Question: 1) Choose image from library or camera
2) Write and text
3) Text is cropped with image!
Below image can clarify more on what exactly I need.

I know masking and cropping of image even I did masking with frame in <URL> . Just I need to know how the image should be cropped according to dynamic text.
Please give your suggestions.
'''
...
UIImage *image = [UIImage imageNamed:@"dogs.png"];
UIImage *mask = [UIImage imageNamed:@"mask.png"];
// result of the masking method
UIImage *maskedImage = [self maskImage:image withMask:mask];
...
- (UIImage*) maskImage:(UIImage *)image withMask:(UIImage *)maskImage {
CGImageRef maskRef = maskImage.CGImage;
CGImageRef mask = CGImageMaskCreate(CGImageGetWidth(maskRef),
CGImageGetHeight(maskRef),
CGImageGetBitsPerComponent(maskRef),
CGImageGetBitsPerPixel(maskRef),
CGImageGetBytesPerRow(maskRef),
CGImageGetDataProvider(maskRef), NULL, false);
CGImageRef maskedImageRef = CGImageCreateWithMask([image CGImage], mask);
UIImage *maskedImage = [UIImage imageWithCGImage:maskedImageRef];
CGImageRelease(mask);
CGImageRelease(maskedImageRef);
// returns new image with mask applied
return maskedImage;
}
'''
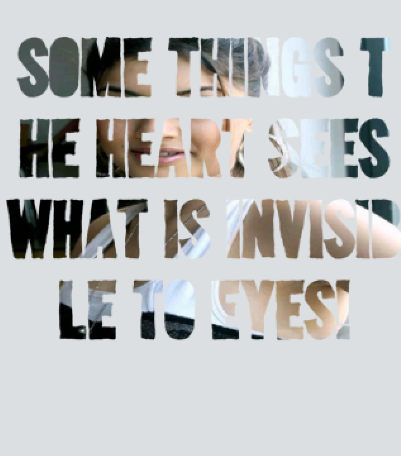
Answer: '''
UIImage *textedImage = [self imageFromText:@"Text to show"];
-(UIImage *)imageFromText:(NSString *)text
{
//set width for string to wrap.
CGSize maximumSize;
maximumSize = CGSizeMake(320, 300);
//set your text image font here
UIFont *font = [UIFont boldSystemFontOfSize:50];
CGSize strSize1 = [text sizeWithFont:font constrainedToSize:maximumSize lineBreakMode:UILineBreakModeWordWrap];
CGSize strSize =CGSizeMake(320, strSize1.height);
if (UIGraphicsBeginImageContextWithOptions != NULL)
UIGraphicsBeginImageContextWithOptions(strSize,NO,0.0);
else
UIGraphicsBeginImageContext(strSize);
//set your new text iamge frame here
CGRect newframe = CGRectMake(0, 0, 320, 400);
UIColor *color = [UIColor redColor];
[color set];
[text drawInRect:newframe
withFont:font
lineBreakMode:UILineBreakModeCharacterWrap
alignment:UITextAlignmentCenter];
UIImage *textImg = UIGraphicsGetImageFromCurrentImageContext();
UIGraphicsEndImageContext();
return textImg;
}
'''
'''
UIImage *maskedImage = [self maskImage:finalImage withMask: textedImage];
- (UIImage*) maskImage:(UIImage *)image withMask:(UIImage *)maskImage {
CGColorSpaceRef colorSpace = CGColorSpaceCreateDeviceRGB();
//UIImage *maskImage = [UIImage imageNamed:@"mask.png"];
CGImageRef maskImageRef = [maskImage CGImage];
// create a bitmap graphics context the size of the image
CGContextRef mainViewContentContext = CGBitmapContextCreate (NULL, maskImage.size.width, maskImage.size.height, 8, 0, colorSpace, kCGImageAlphaPremultipliedLast);
if (mainViewContentContext==NULL)
return NULL;
CGFloat ratio = 0;
ratio = maskImage.size.width/ image.size.width;
if(ratio * image.size.height < maskImage.size.height) {
ratio = maskImage.size.height/ image.size.height;
}
CGRect rect1 = {{0, 0}, {maskImage.size.width, maskImage.size.height}};
CGRect rect2 = {{-((image.size.width*ratio)-maskImage.size.width)/2 , -((image.size.height*ratio)-maskImage.size.height)/2}, {image.size.width*ratio, image.size.height*ratio}};
CGContextClipToMask(mainViewContentContext, rect1, maskImageRef);
CGContextDrawImage(mainViewContentContext, rect2, image.CGImage);
// Create CGImageRef of the main view bitmap content, and then
// release that bitmap context
CGImageRef newImage = CGBitmapContextCreateImage(mainViewContentContext);
CGContextRelease(mainViewContentContext);
UIImage *theImage = [UIImage imageWithCGImage:newImage];
CGImageRelease(newImage);
// return the image
return theImage;
}
'''